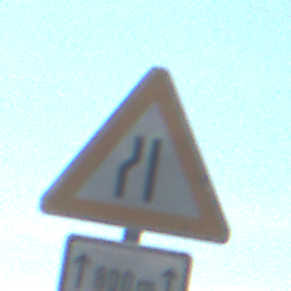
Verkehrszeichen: EinseitigVerengteFahrbahnLinks
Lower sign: LaengeEinerStrecke1
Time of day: Midday
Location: Outdoor (Nature)
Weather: Clear
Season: NotSpecified
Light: Natural